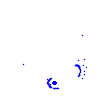
Particle: electron